Question: Hey I am trying to store some values in a 'hashmap' to put into a .
the problem is when assigning in the put method of my 'hashmap' I get an when I try to get the from a variable within an object that is withing my other object
'''
ListView lv= (ListView)findViewById(R.id.listView1);
String[] from = new String[] {"fornavn", "starttid", "sluttid"};
int[] to = new int[] { R.id.Kunde, R.id.StartTime, R.id.EndTime };
List<HashMap<String, String>> fillMaps = new ArrayList<HashMap<String, String>>();
for(Appointment a : todayList) {
HashMap<String, String> map = new HashMap<String, String>();
//here is my error I don't know what to put as key??
map.put("kunde.fornavn", "col_1_item_" + a.kunde.fornavn);
map.put("starttid", "col_2_item_" + String.valueOf(a.startTime));
map.put("sluttid", "col_3_item_" + String.valueOf(a.endTime));
fillMaps.add(map);
}
SimpleAdapter adapter = new SimpleAdapter(this, fillMaps, R.layout.row, from, to);
lv.setAdapter(adapter);
'''
logCat:

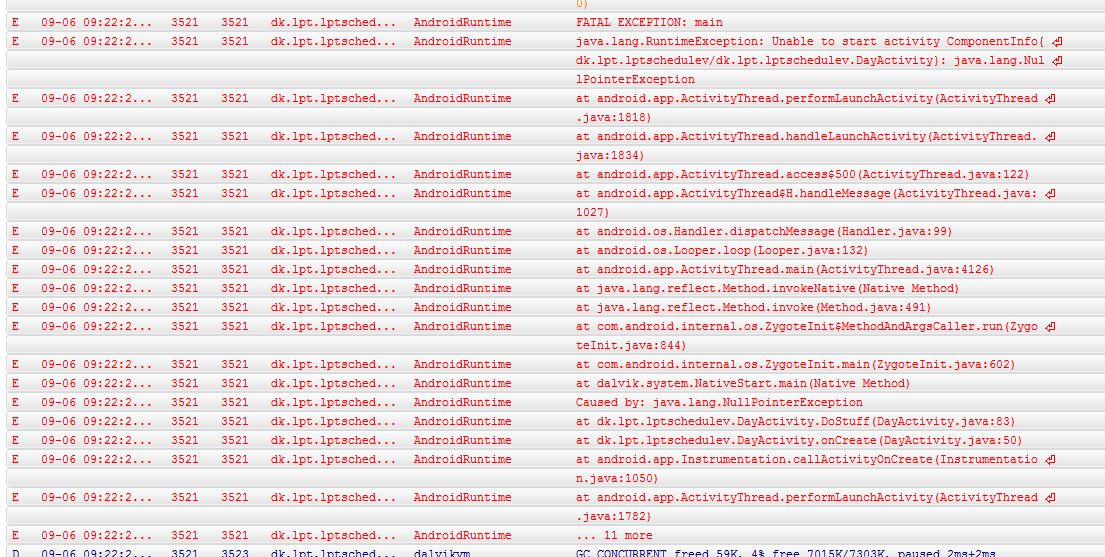
Answer: It would seem that
'''
a.kunde
'''
is null